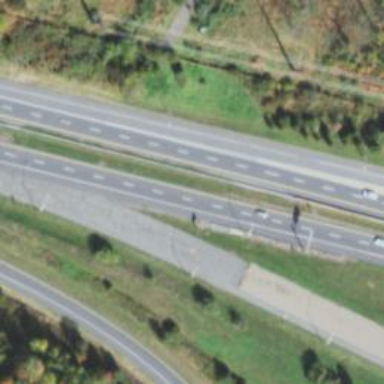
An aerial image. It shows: Asphalt escape road.